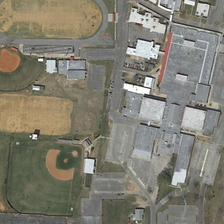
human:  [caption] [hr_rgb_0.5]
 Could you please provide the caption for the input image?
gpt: some buildings are in a school with two baseball fields and a playground .

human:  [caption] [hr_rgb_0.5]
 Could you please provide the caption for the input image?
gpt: some buildings are in a school with two baseball fields and a playground .

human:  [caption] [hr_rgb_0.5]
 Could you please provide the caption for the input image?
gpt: some buildings are in a school with two baseball fields and a playground .

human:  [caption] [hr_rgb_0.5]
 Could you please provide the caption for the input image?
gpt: some buildings are in a school with two baseball fields and a playground .

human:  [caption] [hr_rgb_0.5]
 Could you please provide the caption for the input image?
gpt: some buildings are in a school with two baseball fields and a playground .